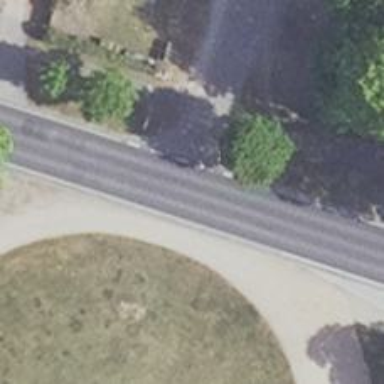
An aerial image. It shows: Asphalt road classified as primary highway.